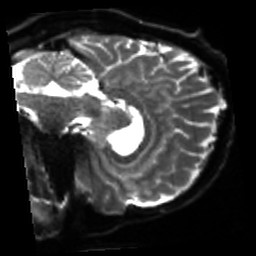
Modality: sbref
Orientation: sagittal
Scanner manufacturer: siemens
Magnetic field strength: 3 T
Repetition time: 4 s
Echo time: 0.0594 s